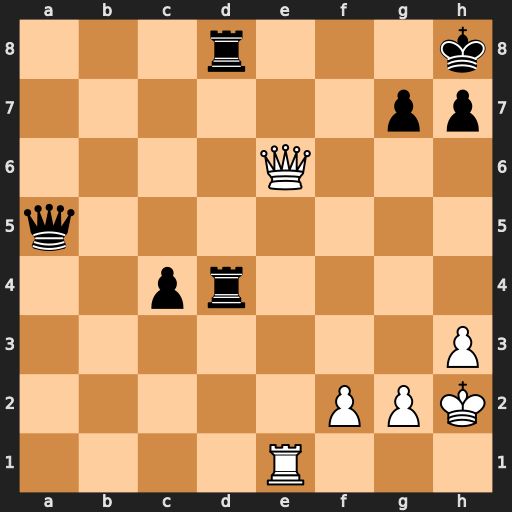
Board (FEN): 3r3k/6pp/4Q3/q7/2pr4/7P/5PPK/4R3
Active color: w
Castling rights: -
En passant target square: -
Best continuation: Qe8+ Rxe8 Rxe8#